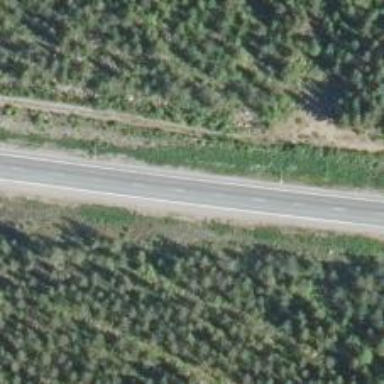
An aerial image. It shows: Asphalt trunk highway designated as motorroad.